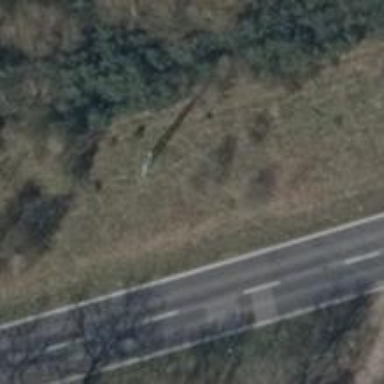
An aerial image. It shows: Power pole.